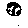
Label: moon